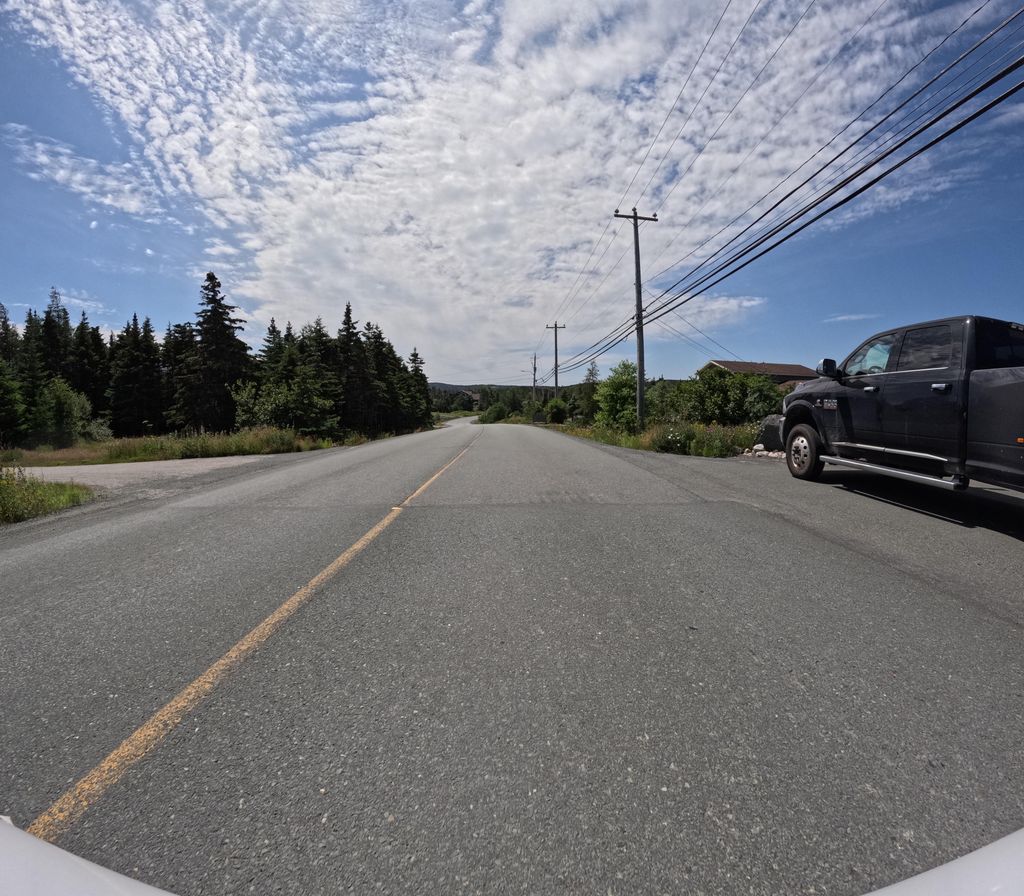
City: st_johns